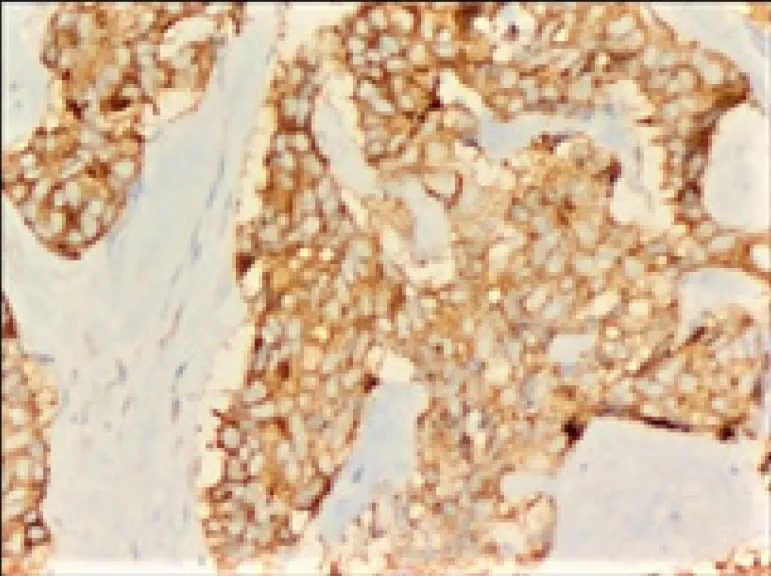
Synaptophysin-positive (100X).
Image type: pathology (immunostaining)